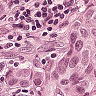
Metastatic tissue present: yes